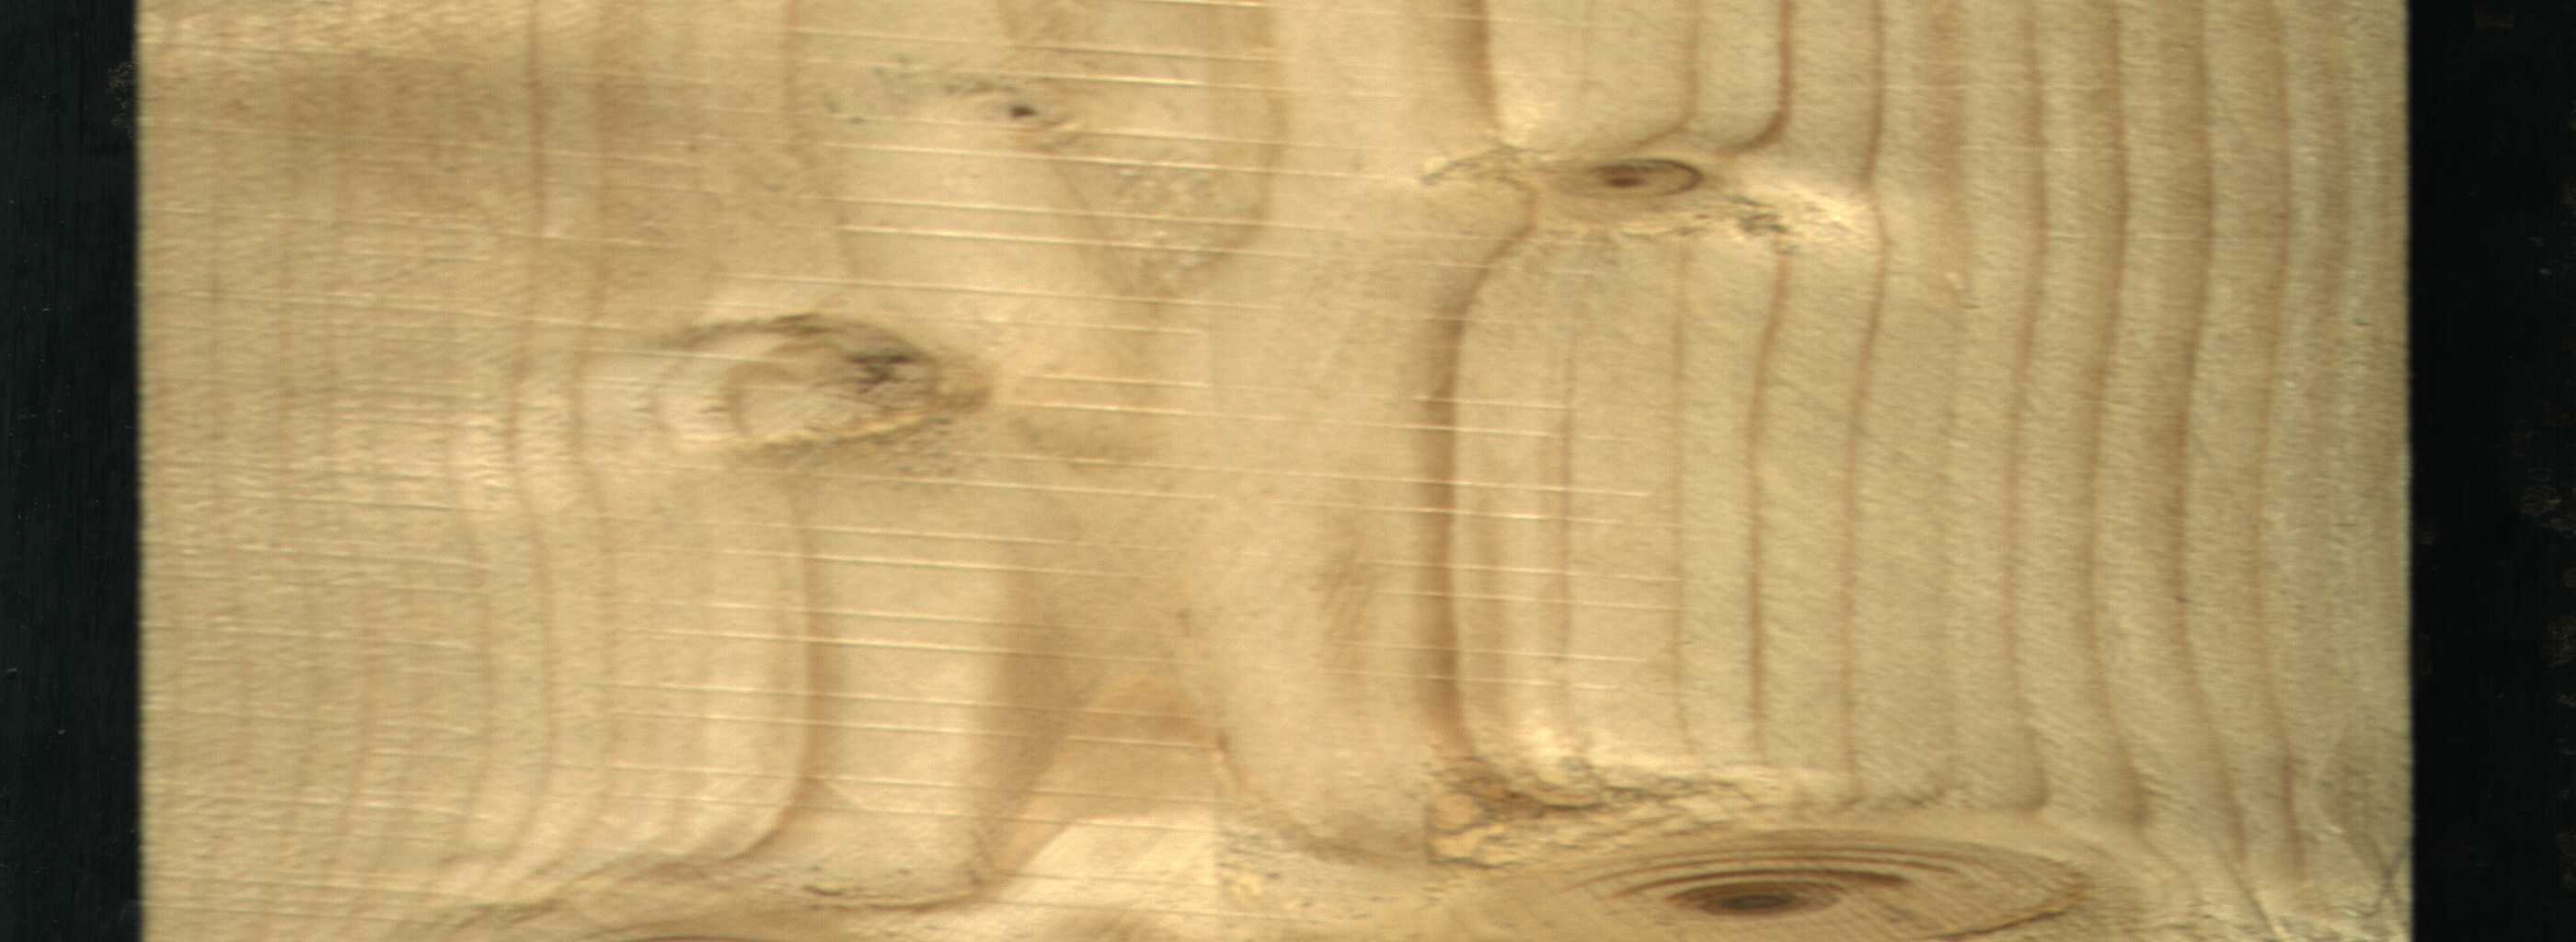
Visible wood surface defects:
Live_Knot
Live_Knot
Live_Knot